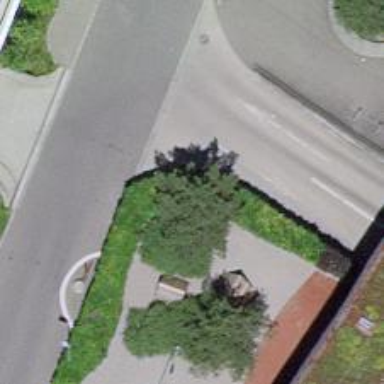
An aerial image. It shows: Retaining wall.